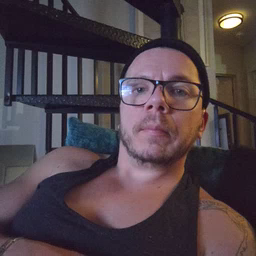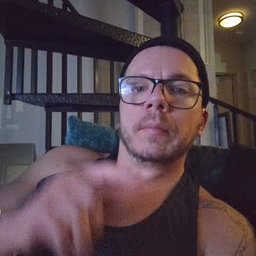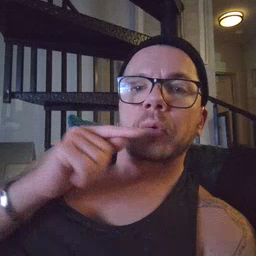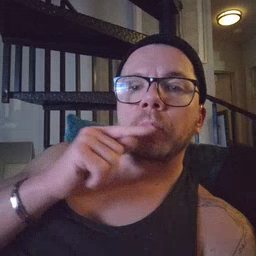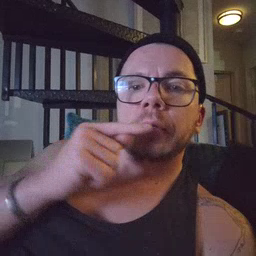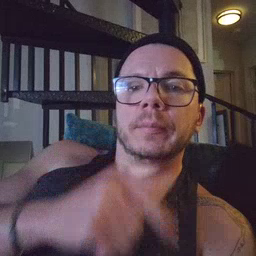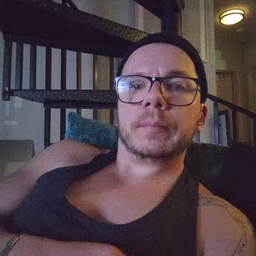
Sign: toothbrush